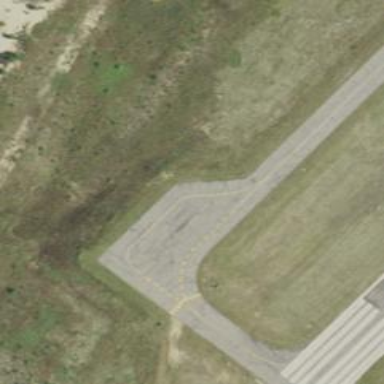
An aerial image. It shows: View of taxiway at the airport.